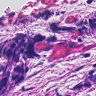
Metastatic tissue present: yes